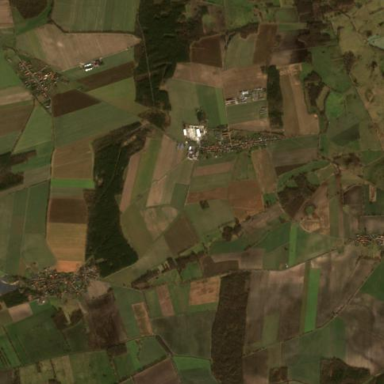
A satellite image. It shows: Picturesque farmland scene.